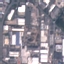
Land use / land cover class: Industrial